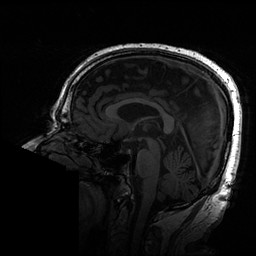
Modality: T1w
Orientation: axial